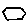
Label: hexagon